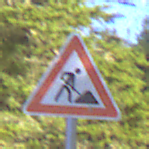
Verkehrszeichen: Arbeitsstelle
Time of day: MorningAfternoon
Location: Outdoor (Nature)
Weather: Clear
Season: Winter
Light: Natural